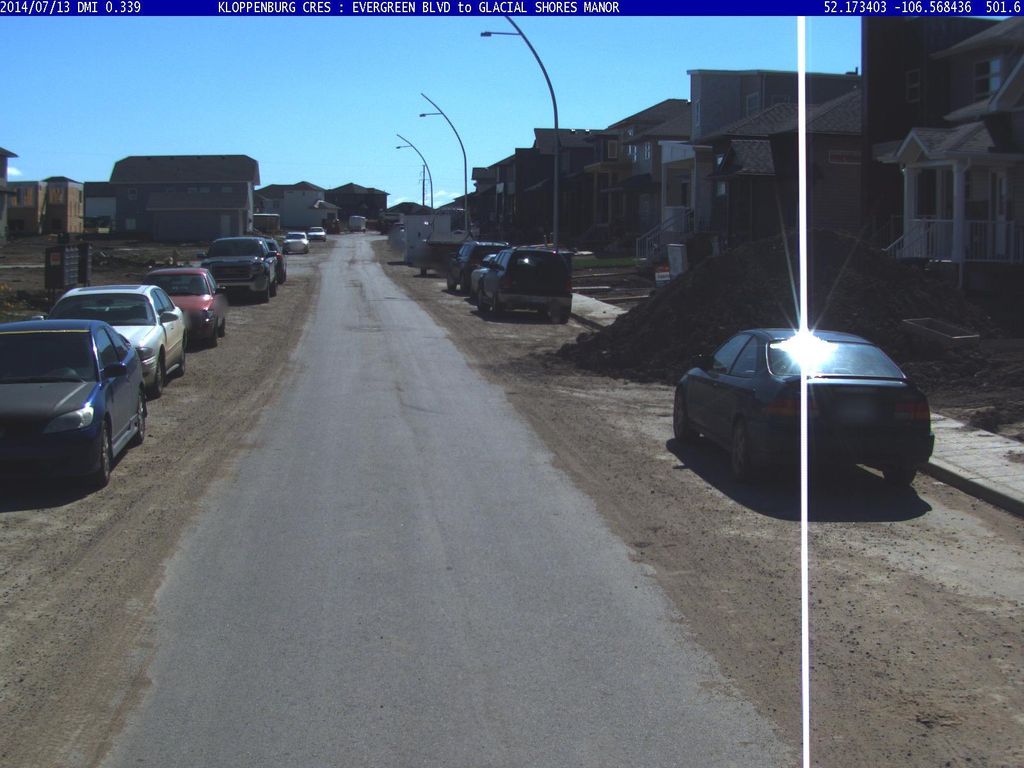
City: saskatoon